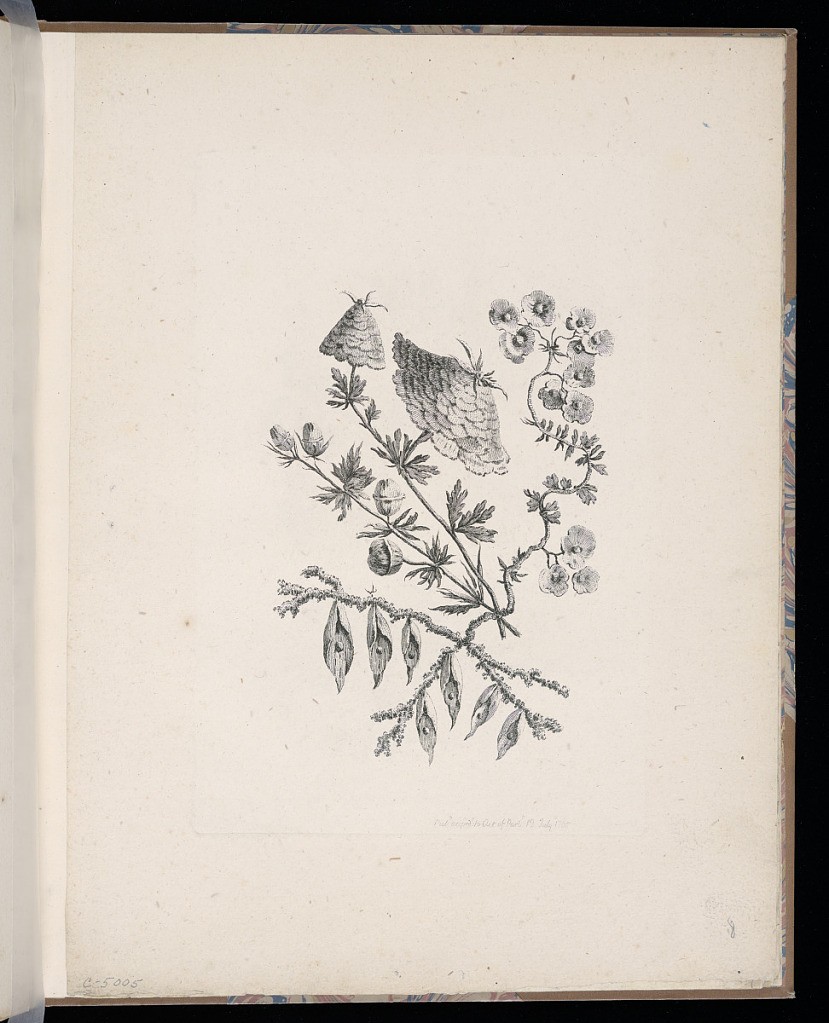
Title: Spray of Flowers
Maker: Jean-Baptiste Pillement, French, 1728–1808
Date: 1760
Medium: Etching on laid paper
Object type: Print
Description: Design for a fantastical chinoiserie spray of flowers with leaves and stems. The plate is signed.